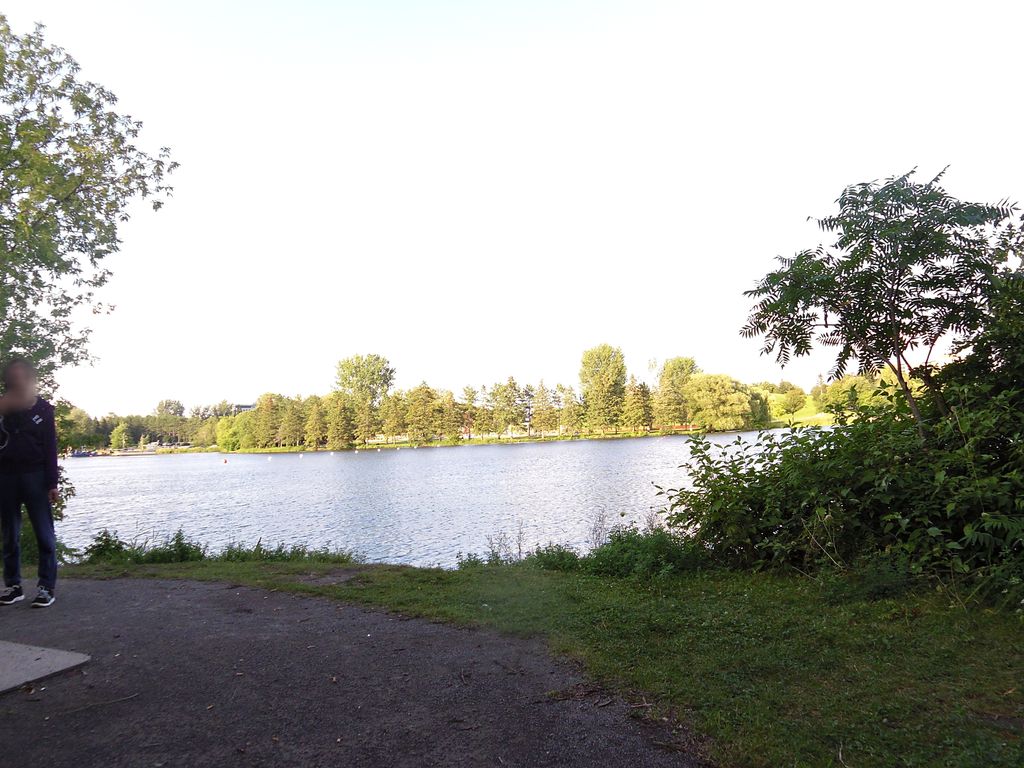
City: ottawa-gatineau